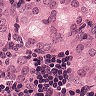
Metastatic tissue present: yes